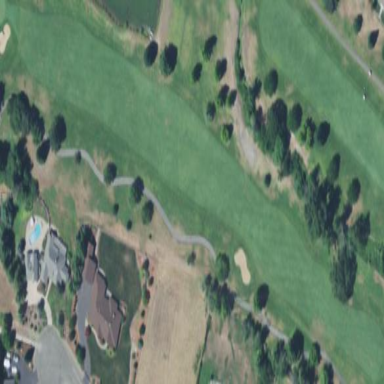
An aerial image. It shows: Scenic golf fairway.